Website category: sports
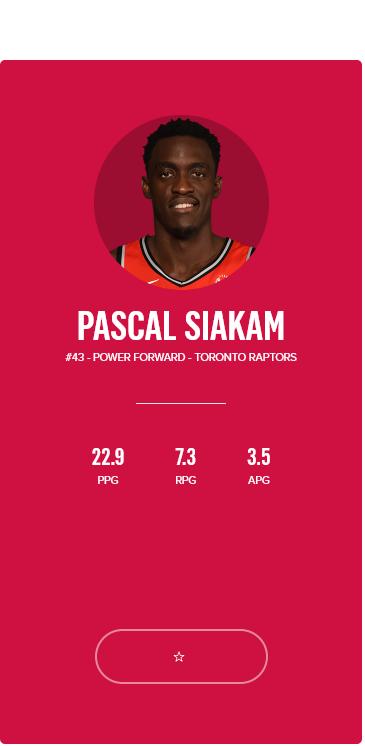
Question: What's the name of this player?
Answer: PASCAL SIAKAM

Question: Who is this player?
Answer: PASCAL SIAKAM

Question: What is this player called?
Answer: PASCAL SIAKAM

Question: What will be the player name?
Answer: PASCAL SIAKAM

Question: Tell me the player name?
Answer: PASCAL SIAKAM

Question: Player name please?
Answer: PASCAL SIAKAM

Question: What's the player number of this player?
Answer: #43

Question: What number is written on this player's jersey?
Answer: #43

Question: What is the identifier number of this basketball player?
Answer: #43

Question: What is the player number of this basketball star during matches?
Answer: #43

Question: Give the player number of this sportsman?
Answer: #43

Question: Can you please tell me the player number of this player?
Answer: #43

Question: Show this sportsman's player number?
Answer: #43

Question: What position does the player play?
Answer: POWER FORWARD

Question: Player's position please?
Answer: POWER FORWARD

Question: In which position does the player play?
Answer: POWER FORWARD

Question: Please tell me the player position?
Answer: POWER FORWARD

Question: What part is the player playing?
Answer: POWER FORWARD

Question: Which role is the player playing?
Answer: POWER FORWARD

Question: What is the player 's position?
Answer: POWER FORWARD

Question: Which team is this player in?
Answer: TORONTO RAPTORS

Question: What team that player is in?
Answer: TORONTO RAPTORS

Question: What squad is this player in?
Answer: TORONTO RAPTORS

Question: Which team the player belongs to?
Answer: TORONTO RAPTORS

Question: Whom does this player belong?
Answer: TORONTO RAPTORS

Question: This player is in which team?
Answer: TORONTO RAPTORS

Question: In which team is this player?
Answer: TORONTO RAPTORS

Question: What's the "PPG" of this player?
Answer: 22.9

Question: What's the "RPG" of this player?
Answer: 7.3

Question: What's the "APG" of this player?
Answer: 3.5

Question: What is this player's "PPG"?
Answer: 22.9

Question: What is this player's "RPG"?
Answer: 7.3

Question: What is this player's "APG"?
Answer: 3.5

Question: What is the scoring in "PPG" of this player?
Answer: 22.9

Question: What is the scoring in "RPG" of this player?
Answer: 7.3

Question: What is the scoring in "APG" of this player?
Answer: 3.5

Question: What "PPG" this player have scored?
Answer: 22.9

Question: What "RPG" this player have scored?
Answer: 7.3

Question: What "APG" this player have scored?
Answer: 3.5

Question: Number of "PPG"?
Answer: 22.9

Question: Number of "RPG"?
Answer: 7.3

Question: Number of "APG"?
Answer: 3.5

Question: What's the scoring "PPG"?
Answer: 22.9

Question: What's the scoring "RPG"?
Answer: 7.3

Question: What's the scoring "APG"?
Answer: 3.5